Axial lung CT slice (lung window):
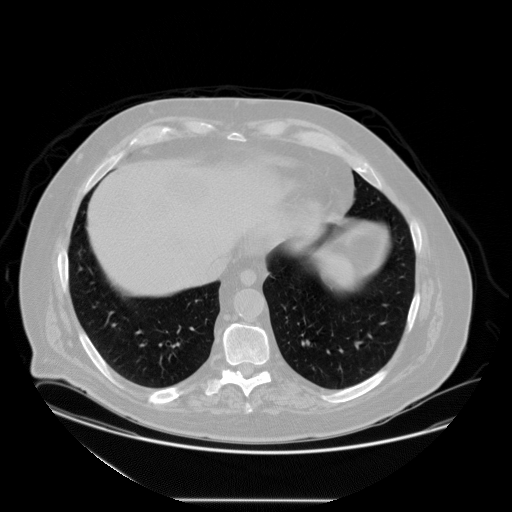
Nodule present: no